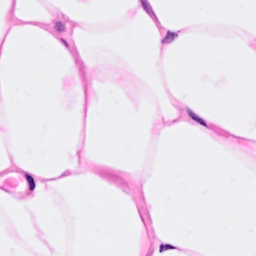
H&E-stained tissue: Breast